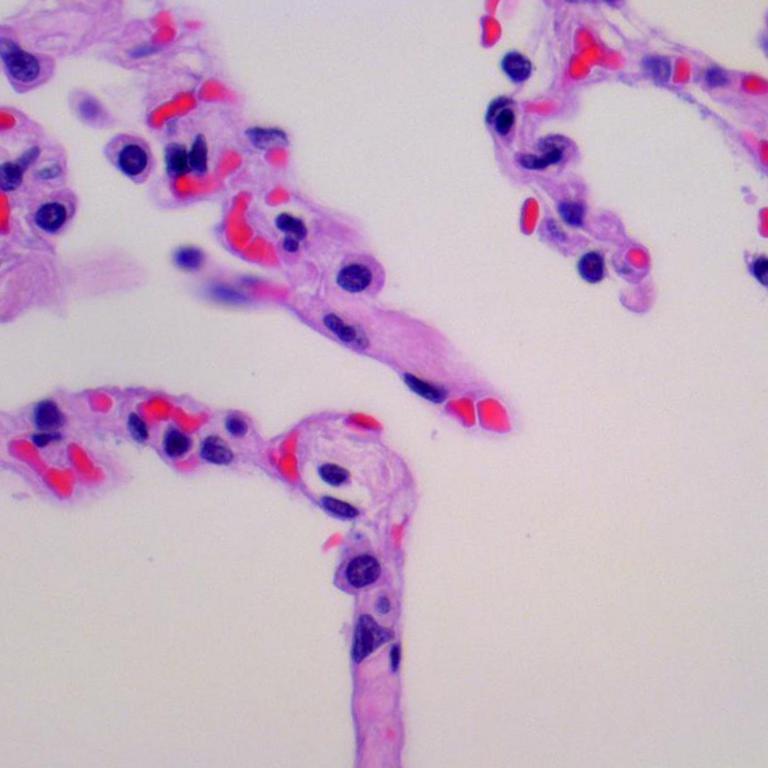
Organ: lung
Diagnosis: benign